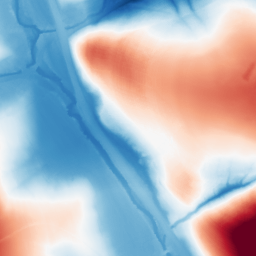
Category: morphological
Decomposition family: morphological
Decomposition parameters: operation: average
size: 100
Upsampling method: quartic
Upsampling parameters: scale: 2
Upsampling scale: 2